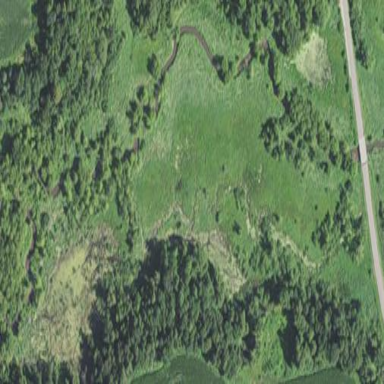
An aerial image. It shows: Marshy wetland area.